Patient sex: F
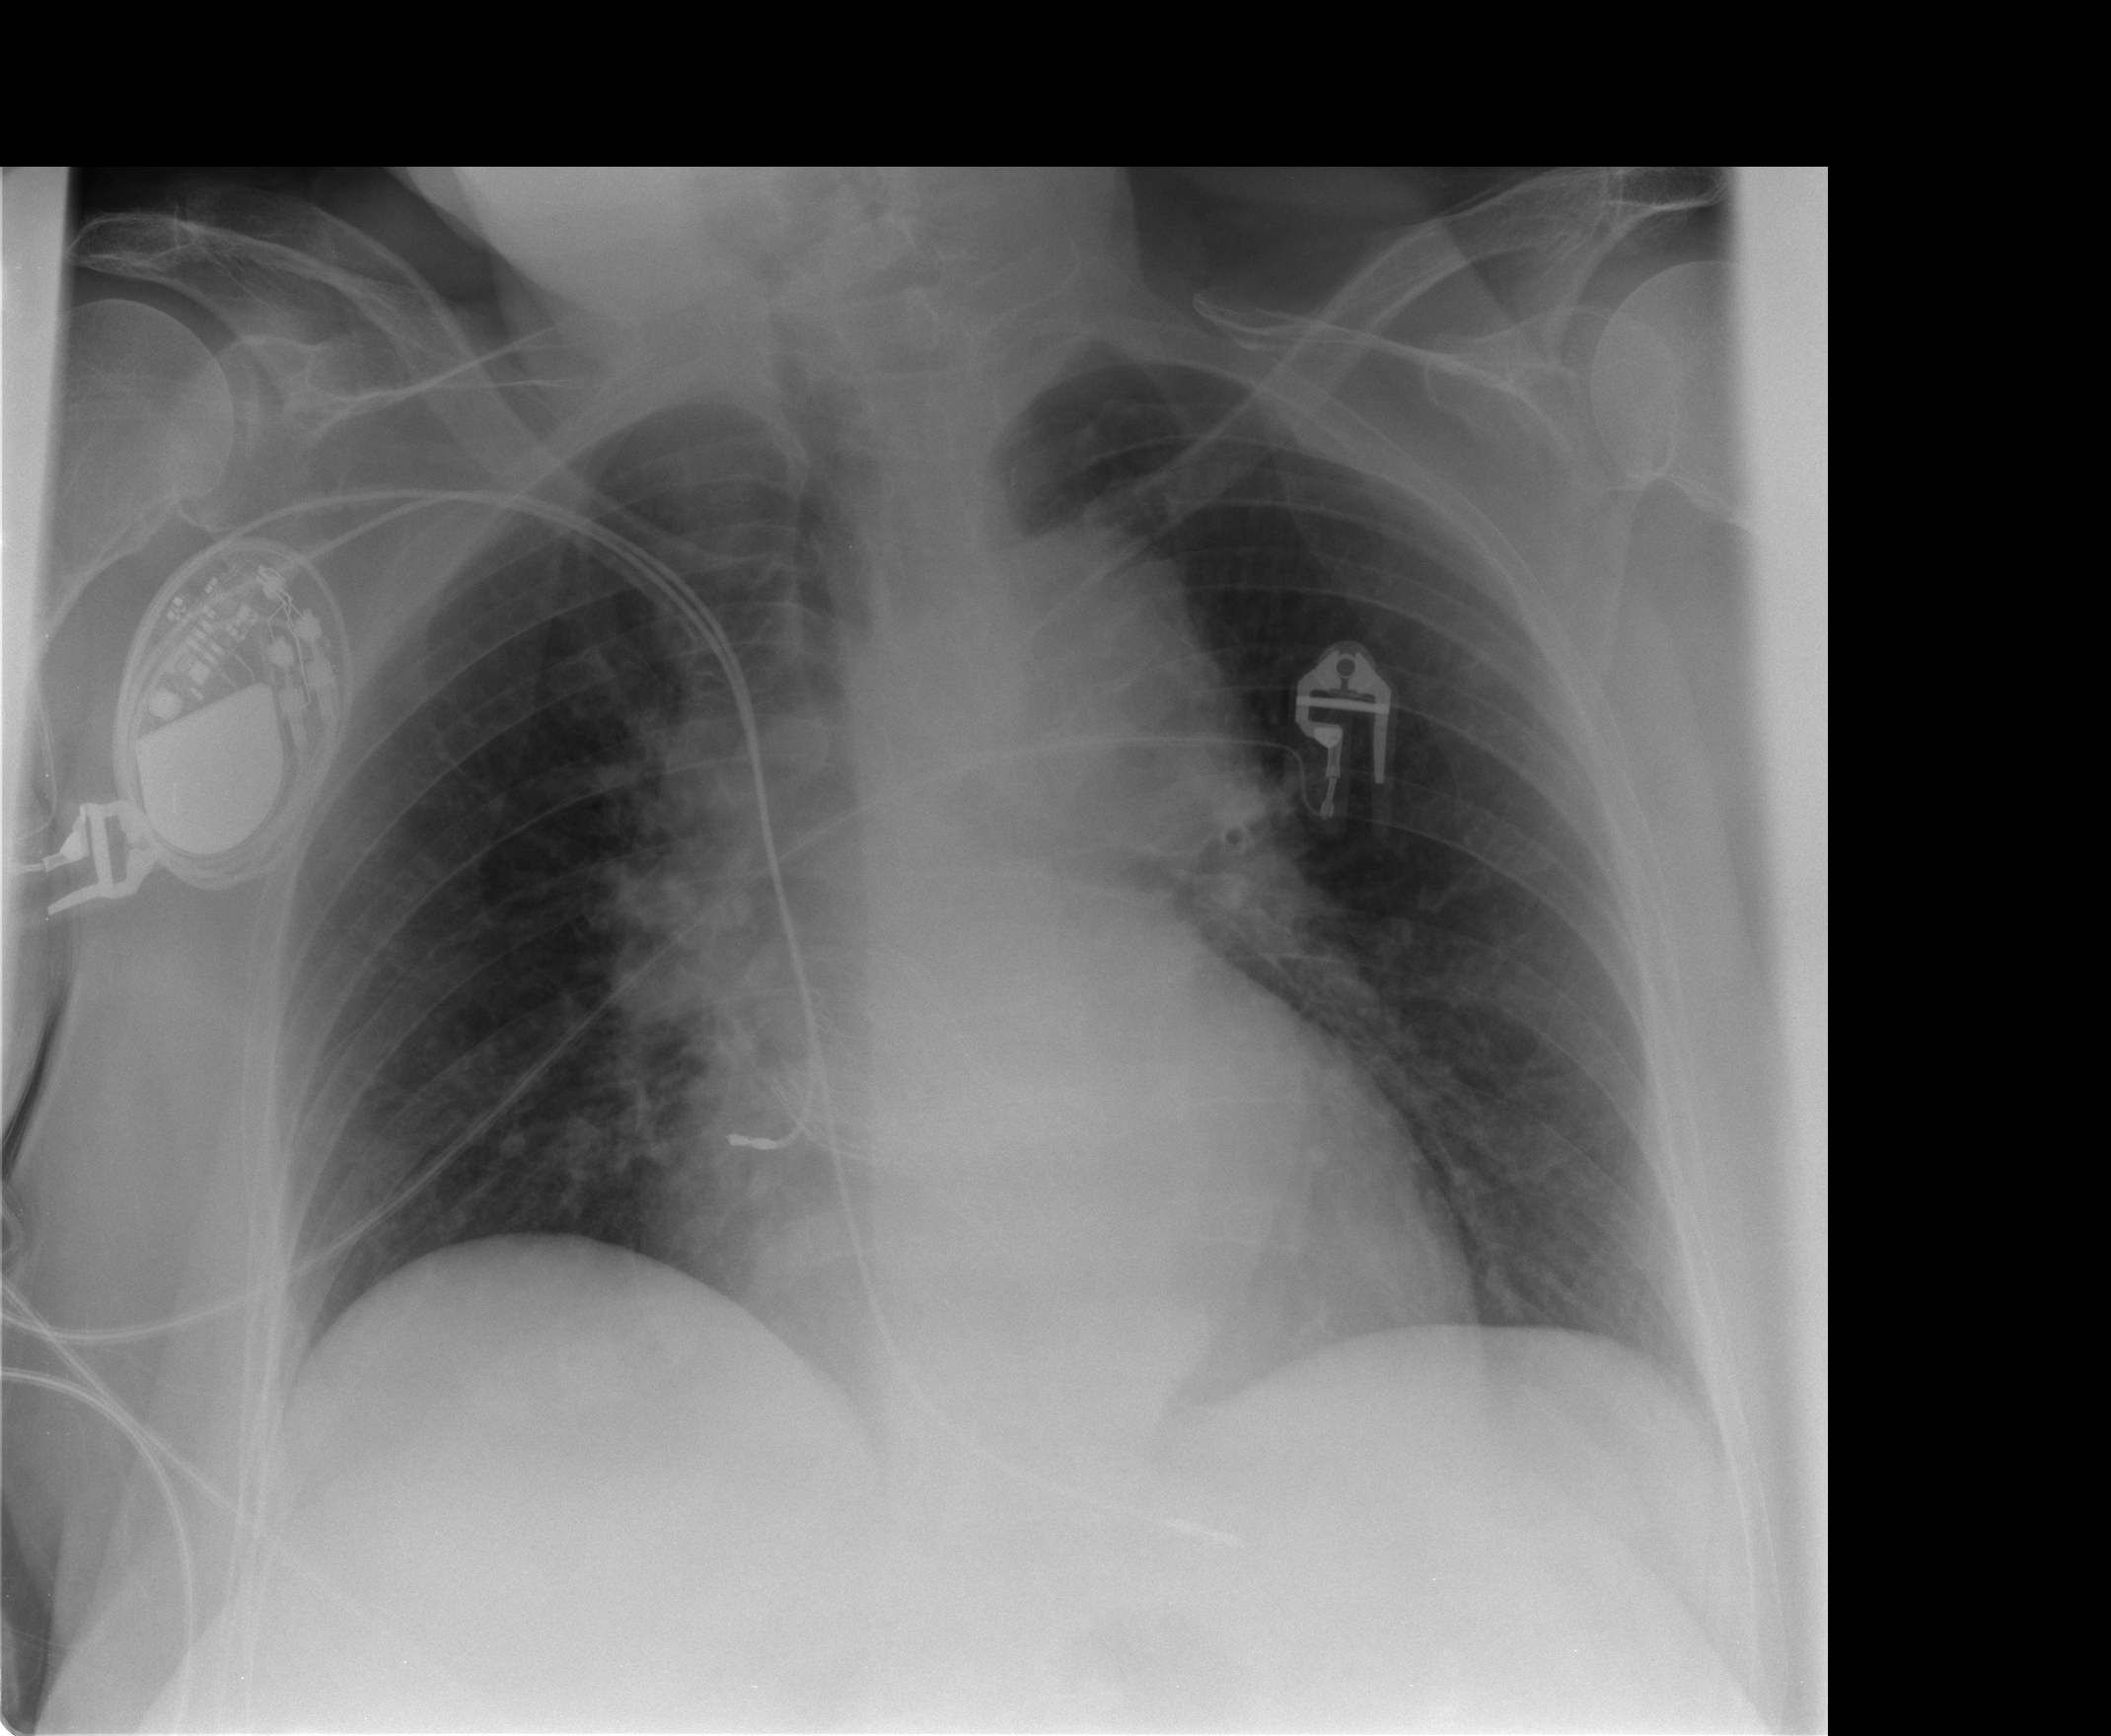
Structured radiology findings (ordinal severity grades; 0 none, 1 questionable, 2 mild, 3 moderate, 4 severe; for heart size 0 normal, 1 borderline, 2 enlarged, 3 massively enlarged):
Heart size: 0
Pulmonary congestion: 1
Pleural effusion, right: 0
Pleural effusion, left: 0
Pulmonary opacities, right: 0
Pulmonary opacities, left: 0
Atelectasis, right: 0
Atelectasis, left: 0